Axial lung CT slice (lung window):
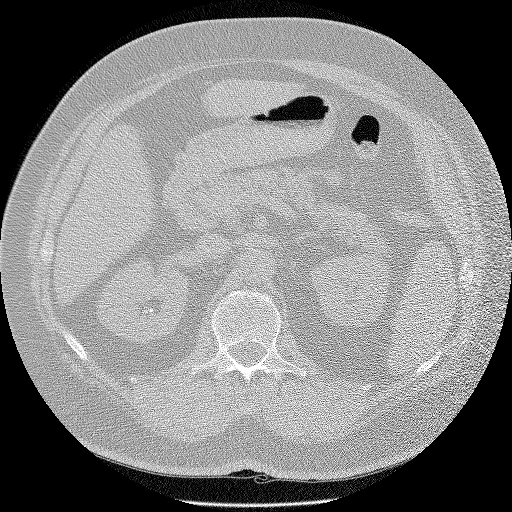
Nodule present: no